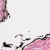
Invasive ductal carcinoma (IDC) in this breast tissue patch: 0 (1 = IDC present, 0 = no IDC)